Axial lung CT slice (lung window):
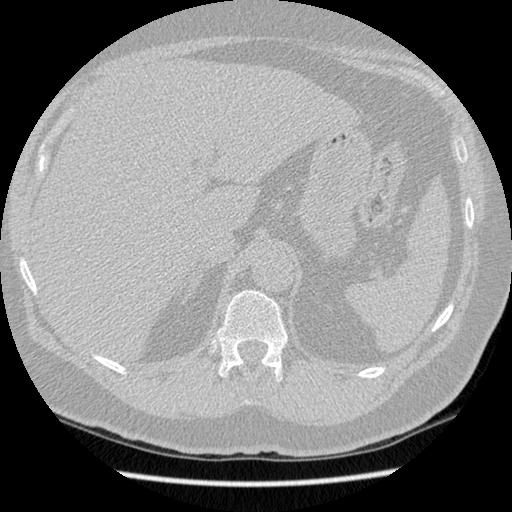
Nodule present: no